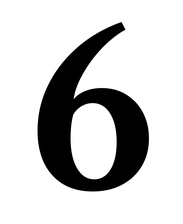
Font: LibreCaslonText_SemiBold